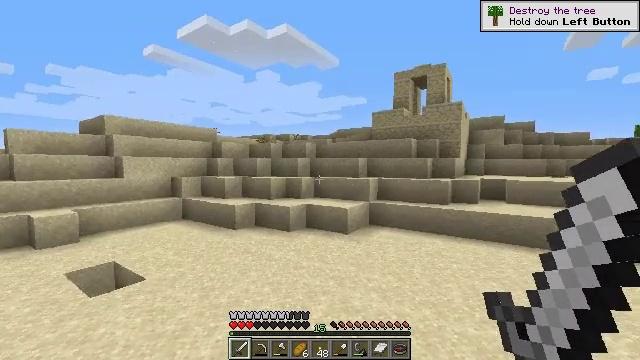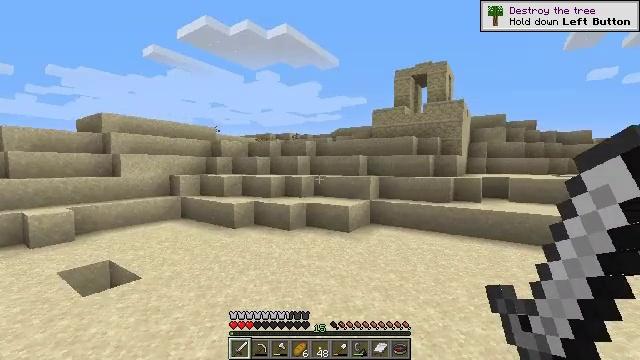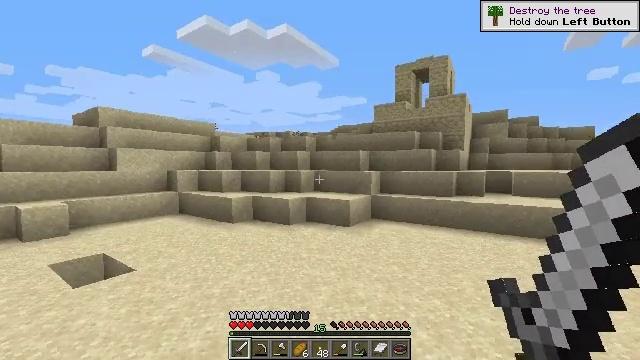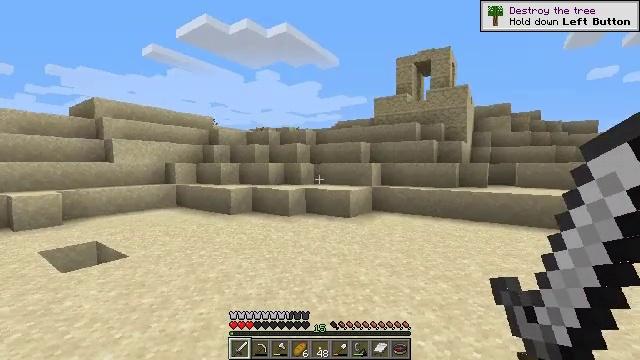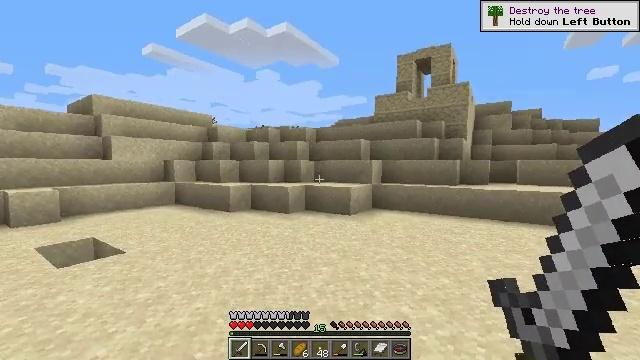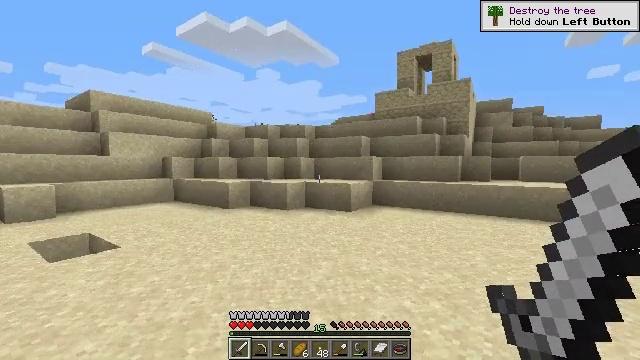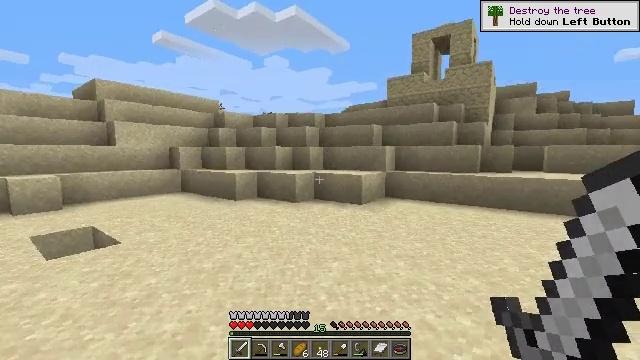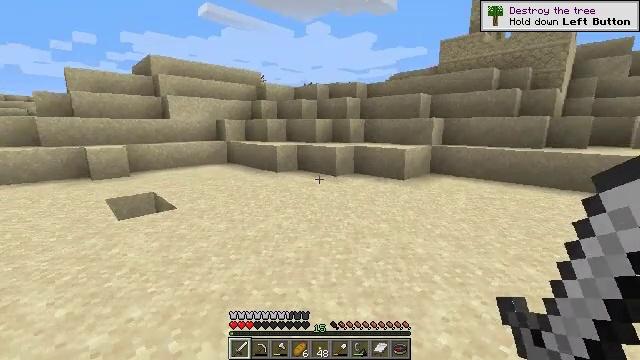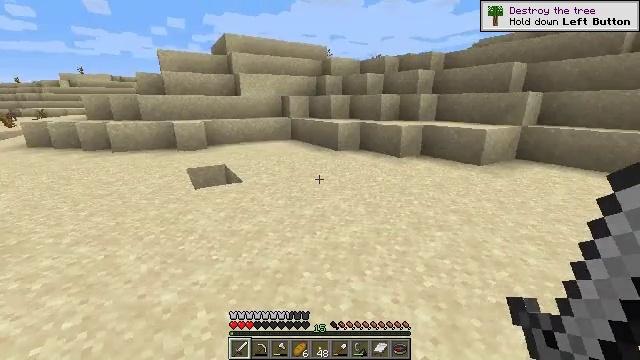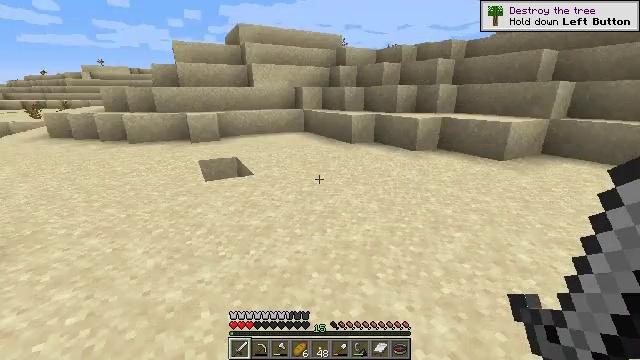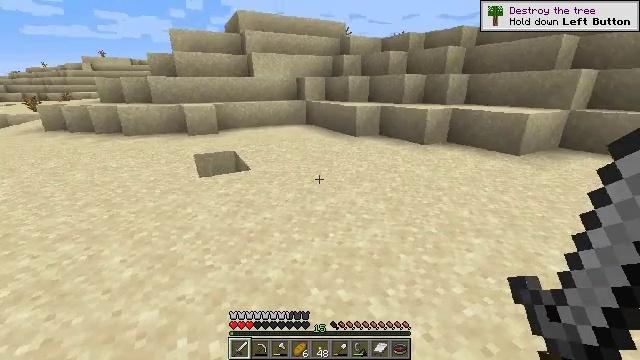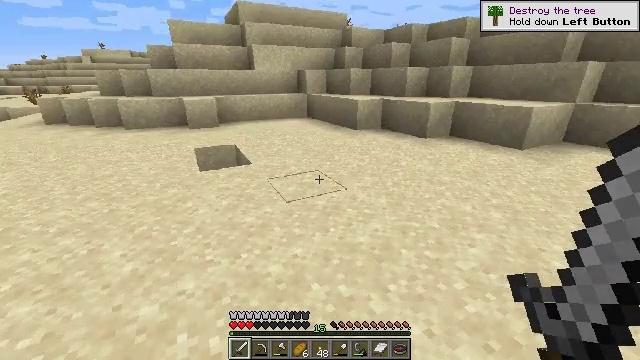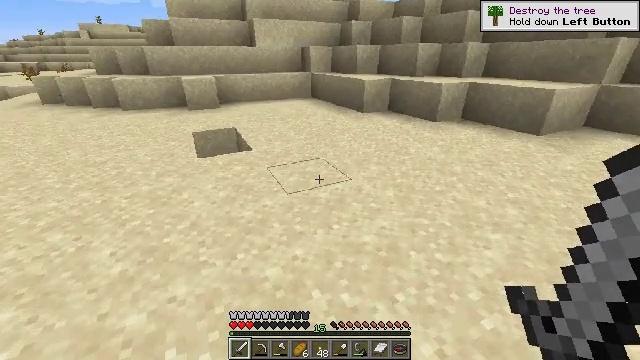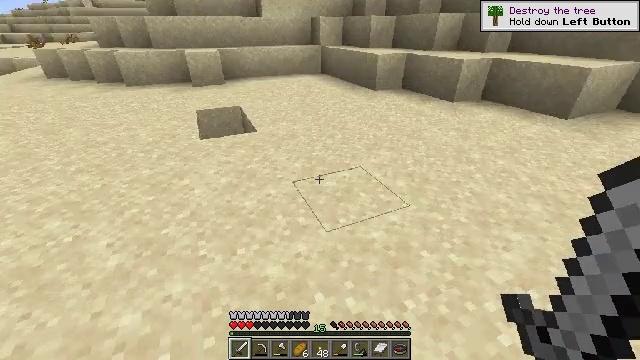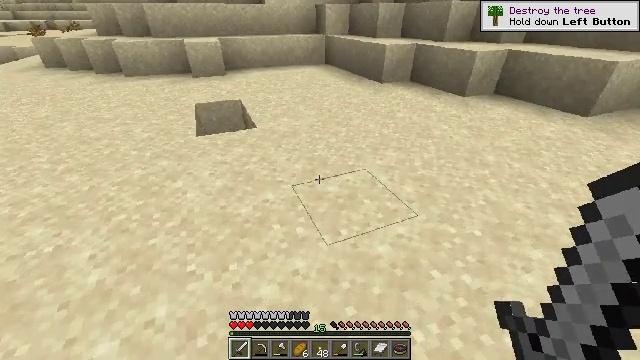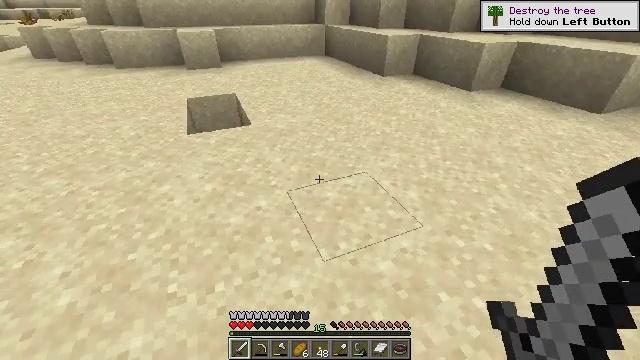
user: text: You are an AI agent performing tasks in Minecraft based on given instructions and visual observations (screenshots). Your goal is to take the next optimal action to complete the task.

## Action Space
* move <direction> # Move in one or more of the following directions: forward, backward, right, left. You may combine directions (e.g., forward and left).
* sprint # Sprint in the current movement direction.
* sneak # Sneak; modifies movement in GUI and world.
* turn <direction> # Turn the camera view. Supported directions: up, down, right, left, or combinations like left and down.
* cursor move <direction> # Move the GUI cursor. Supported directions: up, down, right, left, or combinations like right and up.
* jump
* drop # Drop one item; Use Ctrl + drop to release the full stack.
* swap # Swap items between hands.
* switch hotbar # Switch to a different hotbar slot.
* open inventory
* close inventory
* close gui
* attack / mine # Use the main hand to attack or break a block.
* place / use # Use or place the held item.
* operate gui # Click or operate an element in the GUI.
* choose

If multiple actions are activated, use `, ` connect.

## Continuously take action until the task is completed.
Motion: motion action
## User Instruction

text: Break the dead bush for sticks.
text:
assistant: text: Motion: move forward
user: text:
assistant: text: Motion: move forward
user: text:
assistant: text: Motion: move forward
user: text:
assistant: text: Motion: move forward
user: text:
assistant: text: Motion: move forward
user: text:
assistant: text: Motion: move forward, turn left and down
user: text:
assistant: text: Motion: move forward, turn left and down
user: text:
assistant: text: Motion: move forward, turn left and down
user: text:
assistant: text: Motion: move forward, turn left and down
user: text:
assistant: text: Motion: move forward, turn down
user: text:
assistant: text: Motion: move forward, turn down
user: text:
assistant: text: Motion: move forward, turn left and down
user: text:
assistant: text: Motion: move forward, turn left and down
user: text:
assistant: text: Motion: move forward, turn left and down
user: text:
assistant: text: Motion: move forward, turn down
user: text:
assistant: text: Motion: move forward, turn down
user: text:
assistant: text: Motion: move forward, turn down
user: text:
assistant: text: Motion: move forward, turn left and down
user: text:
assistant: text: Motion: move forward, turn left and down
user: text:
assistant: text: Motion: move forward, turn down
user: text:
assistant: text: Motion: move forward, turn down
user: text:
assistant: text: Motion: move forward, turn down
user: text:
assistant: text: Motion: move forward, turn down
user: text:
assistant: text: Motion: move forward and move left
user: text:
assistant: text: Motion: move forward and move left
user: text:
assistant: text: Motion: move forward and move left
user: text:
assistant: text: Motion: move forward and move left
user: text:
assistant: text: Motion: move forward and move left, turn down
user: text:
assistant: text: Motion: move left, turn right and down
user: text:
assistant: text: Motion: move left, turn right and down